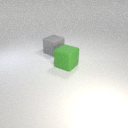
large green rubber cube in front of large gray rubber cube